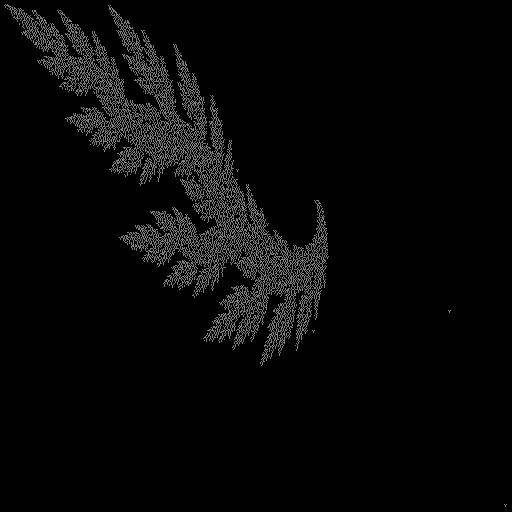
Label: cedarleaf